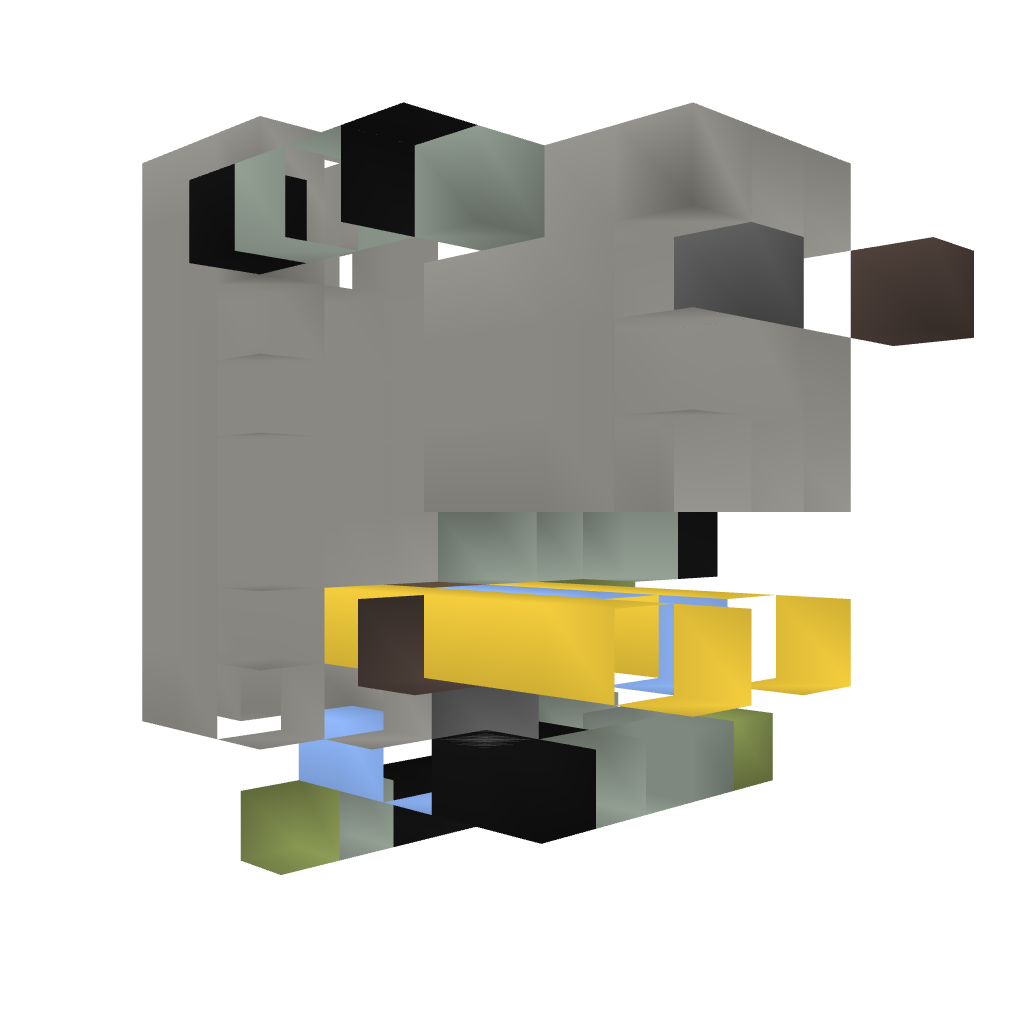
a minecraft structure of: Redstone Fish Tank